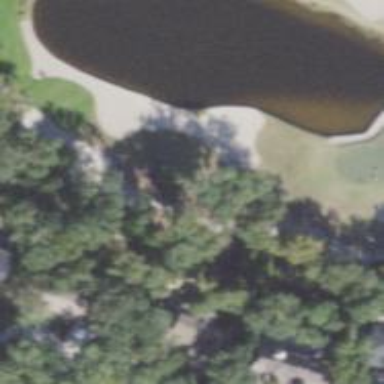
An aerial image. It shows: Sandy area is golf bunker.